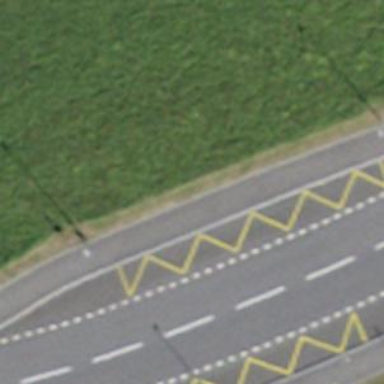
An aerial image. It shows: Bus stop with platform for public transport.